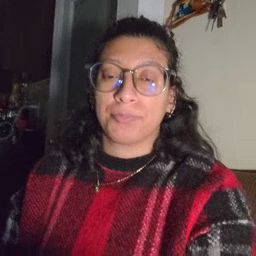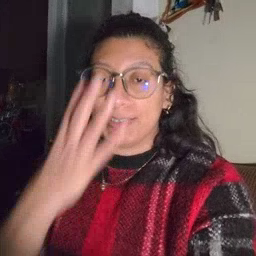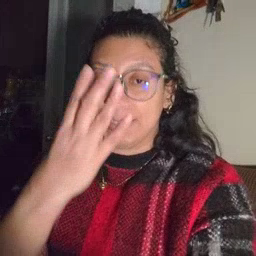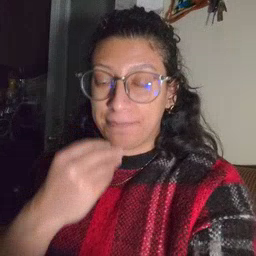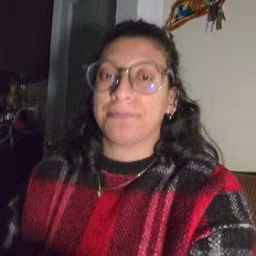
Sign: sleepy